Field crop: tomato
Growth stage: 2
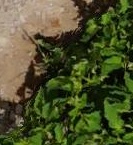
Species: tomato